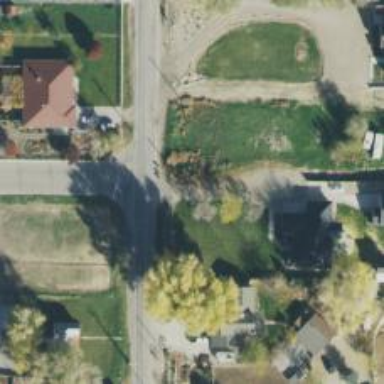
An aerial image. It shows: Driveway.